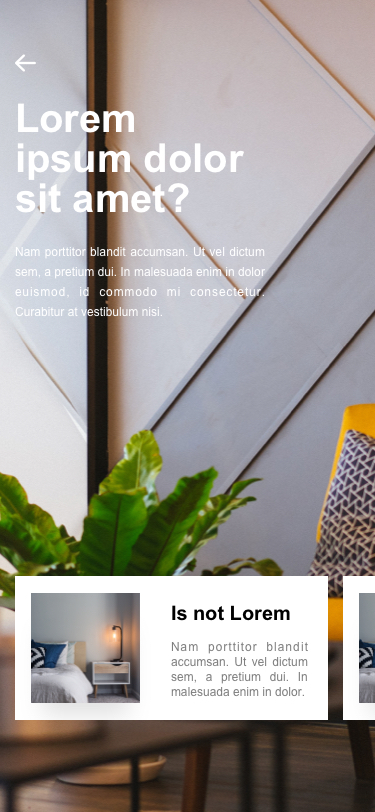
Text in this UI design:
Lorem ipsum dolor sit amet?
Nam porttitor blandit accumsan. Ut vel dictum sem, a pretium dui. In malesuada enim in dolor.
Is not Lorem
Nam porttitor blandit accumsan. Ut vel dictum sem, a pretium dui. In malesuada enim in dolor euismod, id commodo mi consectetur. Curabitur at vestibulum nisi.